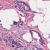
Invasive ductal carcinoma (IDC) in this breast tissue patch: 1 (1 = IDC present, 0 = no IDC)